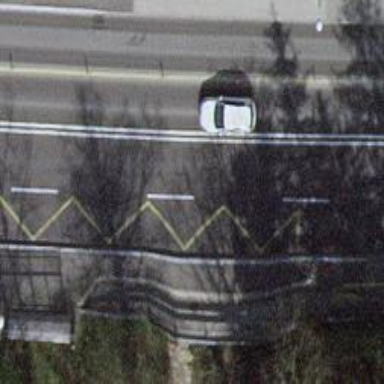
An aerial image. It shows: Public transport stop position.